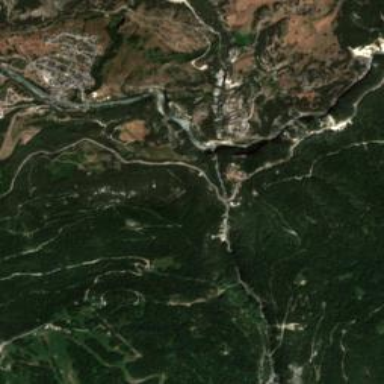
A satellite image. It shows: Breathtaking gorge in its natural beauty.